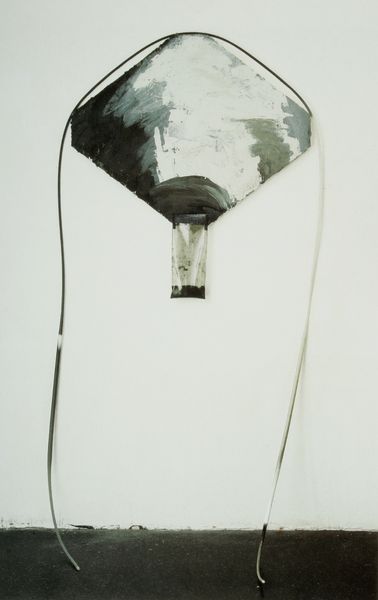
Titel: Nebo
Künstler: Gerhard Hoehme
Standort: Düsseldorf
Institution: Gerhard und Magarete Hoehme-Stiftung
Schlagwörter: himmel, weiß, grau, hintergrund, schwarz, wiese, wand, band, horizont, boden, schnur, seile, plastik, surrealismus, foto, fühler, linie, seil, kollage, wasserhahn, horizontal, trichter, hahn, installation, schlauch, ballon, kabel draht, verankert